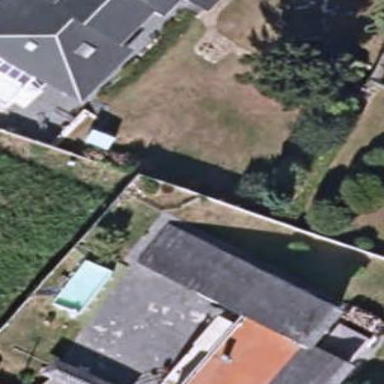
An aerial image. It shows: Simple house.